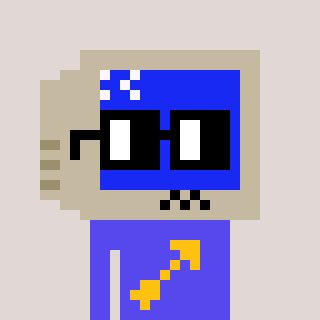
a pixel art character with square black glasses, a old monitor-shaped head and a computerblue-colored body on a warm background